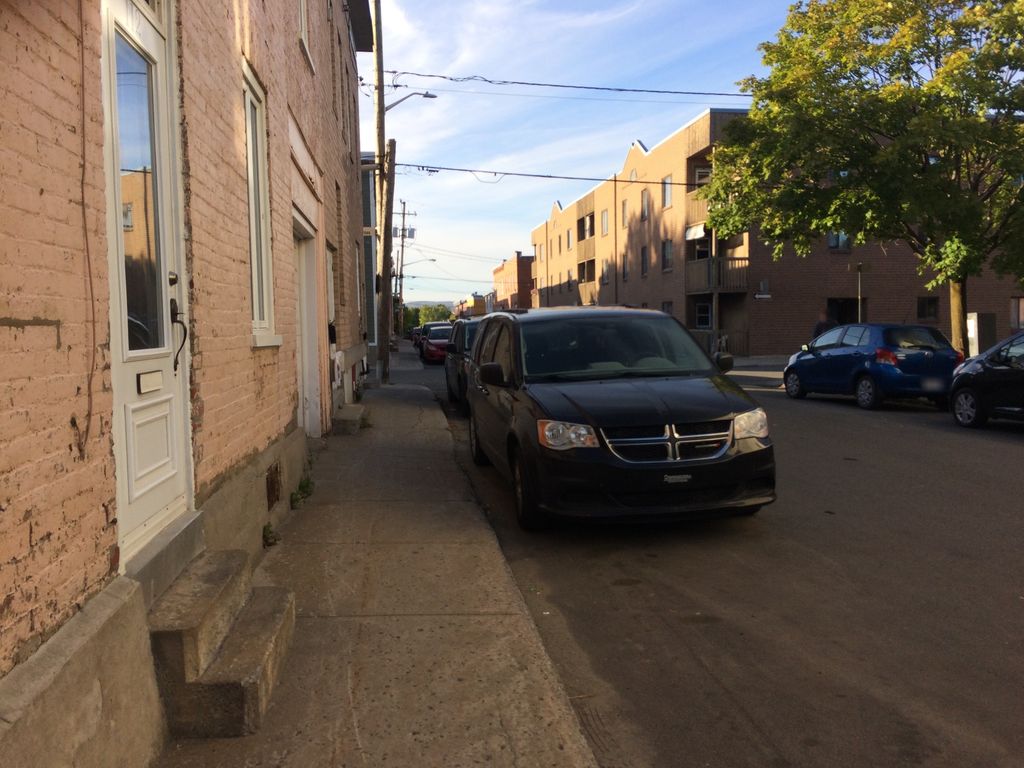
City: quebec_city